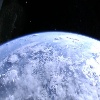
Label: cloud